Question: I tried collapsible listview but does not work why?
'''
<div data-role="collapsible" data-content-theme="c">
<h3>LIST</h3>
<ul>
<li><a href="#">A</a></li>
<li><a href="#">b</a></li>
<li><a href="#">c</a></li>
</ul>
</div>
'''
if click the header,should be open the other 'li' tags.how can i do that?

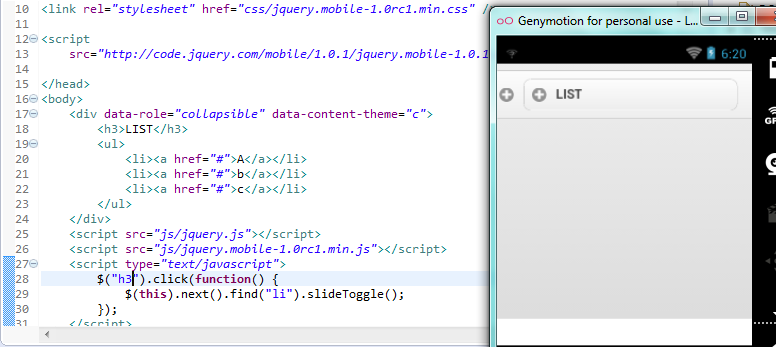
Answer: I think you need a <URL>:
'''
<div data-role="collapsibleset">
<div data-role="collapsible">
<h2>List</h2>
<ul data-role="listview">
<li><a href="#">A</a></li>
<li><a href="#">b</a></li>
<li><a href="#">c</a></li>
</ul>
</div>
</div>
'''
<URL>